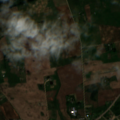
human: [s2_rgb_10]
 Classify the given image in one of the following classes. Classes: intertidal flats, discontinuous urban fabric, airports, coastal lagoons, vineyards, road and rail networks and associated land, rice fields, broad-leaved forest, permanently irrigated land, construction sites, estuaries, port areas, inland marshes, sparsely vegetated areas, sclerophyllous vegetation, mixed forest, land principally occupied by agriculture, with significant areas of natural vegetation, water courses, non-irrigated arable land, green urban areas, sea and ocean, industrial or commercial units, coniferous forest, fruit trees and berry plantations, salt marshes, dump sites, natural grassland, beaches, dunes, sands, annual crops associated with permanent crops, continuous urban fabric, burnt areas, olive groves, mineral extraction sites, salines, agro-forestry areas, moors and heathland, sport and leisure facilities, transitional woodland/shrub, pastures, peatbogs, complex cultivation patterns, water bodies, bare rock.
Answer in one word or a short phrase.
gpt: complex cultivation patterns, land principally occupied by agriculture, with significant areas of natural vegetation, mixed forest